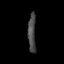
Tissue: skin
Cell type: Myeloid cells
Senescence score: 0.6905
Nuclear area (px): 296
Mean DAPI intensity: 72.632